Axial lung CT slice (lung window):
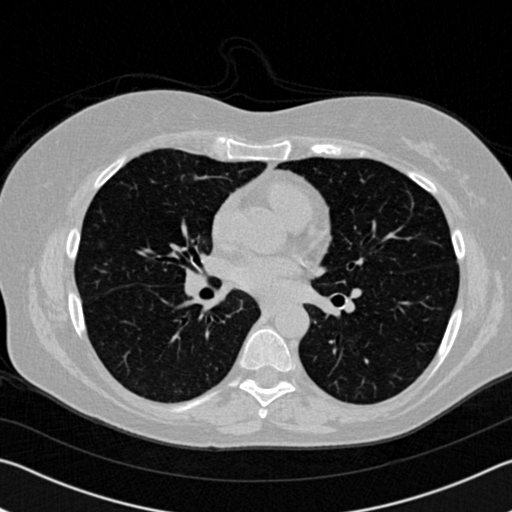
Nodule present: no